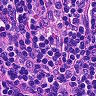
Metastatic tissue present: no